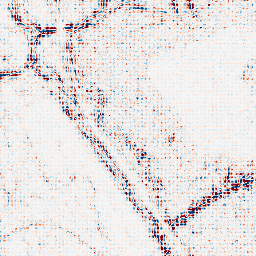
Category: wavelet
Decomposition family: wavelet_biorthogonal
Decomposition parameters: wavelet: bior4.4
level: 2
Upsampling method: sinc_blackman
Upsampling parameters: scale: 8
kernel_size: 8
Upsampling scale: 8